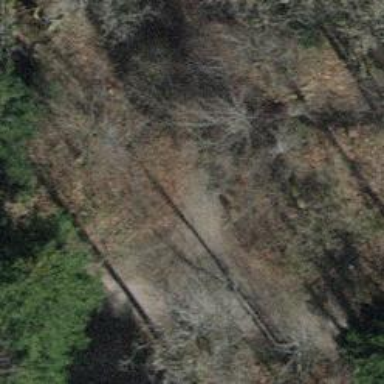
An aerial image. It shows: Well-maintained compacted path with excellent trail visibility.